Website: walmart
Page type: address-validator
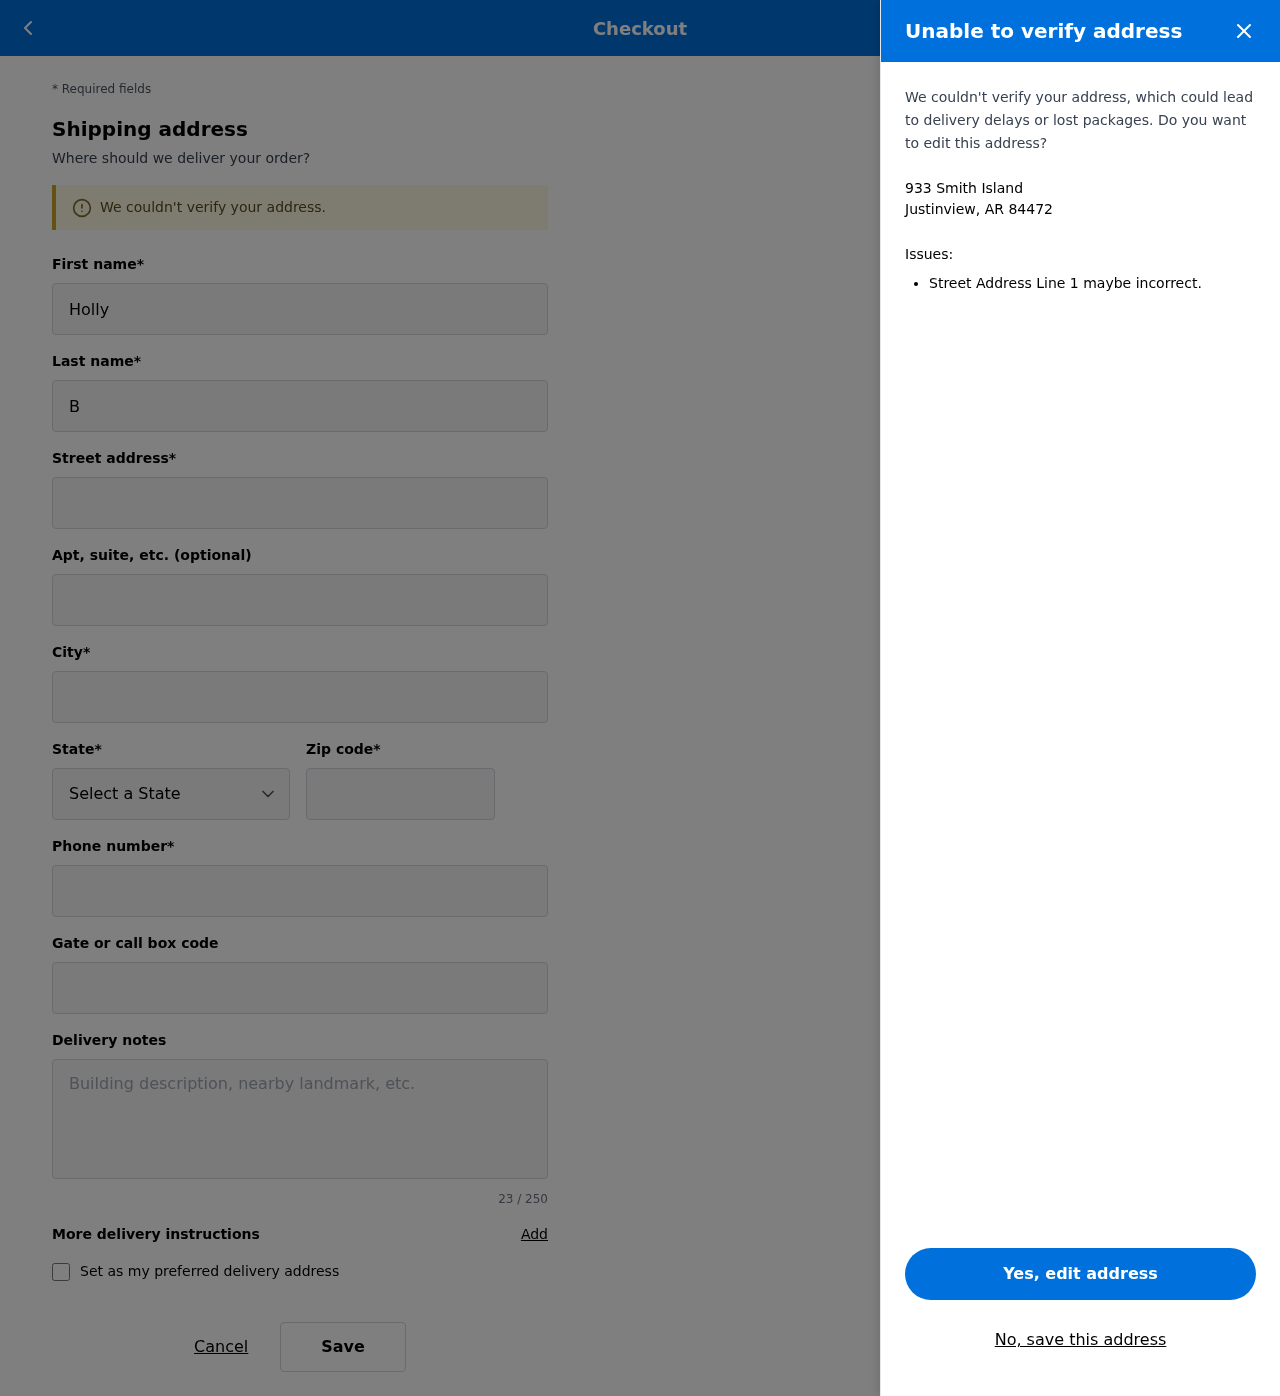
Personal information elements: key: PII_CITY_STATE_ZIP
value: Justinview, AR 84472
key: PII_DELIVERY_INSTRUCTIONS
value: Place in package locker
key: PII_STATE_ABBR
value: AR
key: PII_STREET
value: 933 Smith Island
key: PII_FIRSTNAME
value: Holly
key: PII_LASTNAME
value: Bailey
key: PII_CITY
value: Justinview
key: PII_POSTCODE
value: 84472
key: PII_PHONE
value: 6268027714
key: PII_SECURITY_CODE
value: FW56